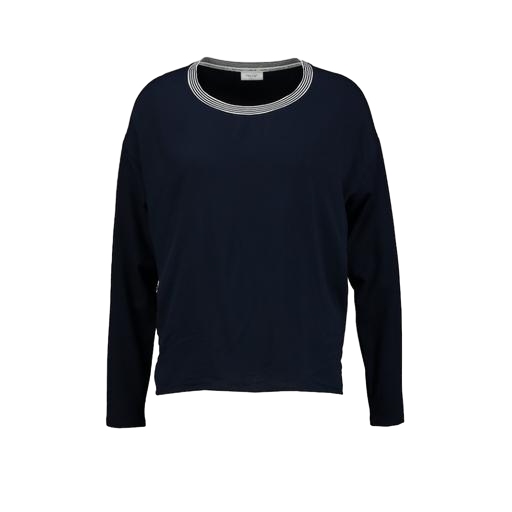
longsleeve t-shirt, long-sleeve top, long-sleeve t-shirt only macy, white background